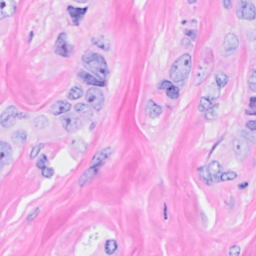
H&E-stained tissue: Breast